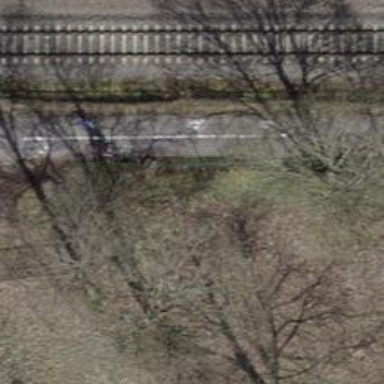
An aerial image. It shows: Bollard barrier.